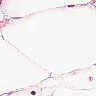
Metastatic tissue present: no